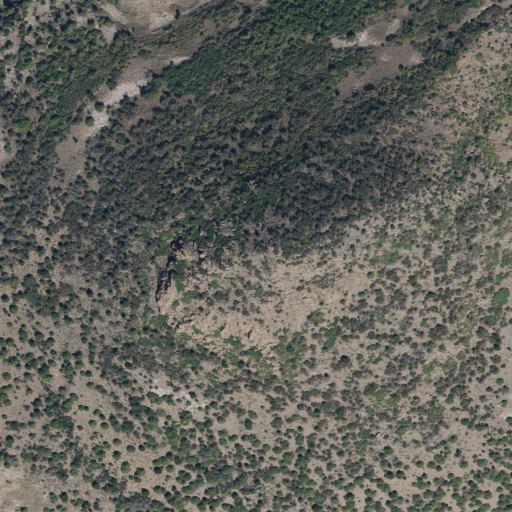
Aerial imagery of mountain in Utah named Granddad Peak containing evergreen forest, shrub, mixed forest, and deciduous forest